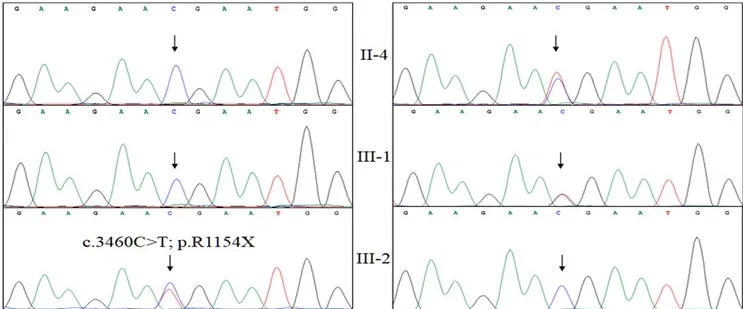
The clinical and genetic information of the family. (E) Sequencing results of the ABCA8 mutation. Sequence chromatogram indicates a C to T transition of nucleotide 3460.
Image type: radiology (mri)